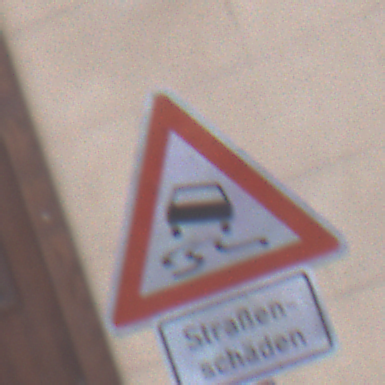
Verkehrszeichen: SchleuderOderRutschgefahr
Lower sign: HinweiseAufGefahrenDurchVerbaleAngabe3
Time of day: MorningAfternoon
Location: Outdoor (Urban)
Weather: PartlyCloudy
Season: NotSpecified
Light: Natural